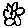
Label: flower